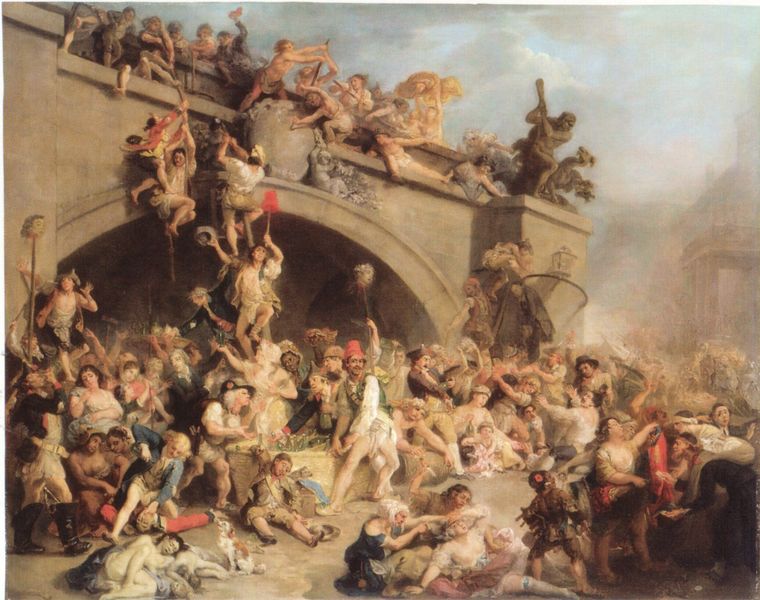
Titel: Plundering the King's Cellar at Paris
Künstler: Johan Zoffany
Standort: Hartford (Connecticut)
Institution: Wadsworth Atheneum
Schlagwörter: blau, gemälde, gruppe, himmel, kampf, kopf, mann, nackt, weiß, wolken, fluss, frauen, menschen, stadt, frankreich, frau, grau, hut, köpfe, licht, männer, paris, straße, szene, hund, rot, schloss, tiere, wolke, fest, gesellschaft, malerei, masse, menge, alkohol, betrunken, feier, flaschen, gelage, trinken, architektur, blass, geschichte, mensch, mord, stein, tod, tot, öl, häuser, brücke, rauch, sonne, figur, adel, kind, renaissance, brunnen, kinder, engel, skulptur, statue, sprung, spanien, schlafen, düster, bogen, wüst, mauer, dunst, farbe, nebel, markt, dampf, gewalt, krieg, leiter, schlacht, sturm, wild, zerstörung, soldaten, wein, plastik, tor, flucht, arkade, hängen, krank, orient, seil, aufruhr, mauerwerk, raub, revolution, uniform, aufstand, leichen, schlägerei, tote, tumult, staub, volk, leinwand, ruinen, allegorie, menschenmenge, orgie, kämpfen, rue, wappen, statuen, hängend, mauern, ekstase, eroberung, sturz, balu, pike, stange, verwundet, verwundete, klettern, bau, französische revolution, akademie, rettung, marokko, männr, kassette, trophäe, trophäen, fes, voll, pulverdampf, gewimmel, rote fahne, fez, bastille, abgeschlagen, belagerung, huren, irre, sabinerinnen, irr, erobern, zerstören, exstase, sturm af die bastille, türkenhut, niederschlagung, gemäldet, parias